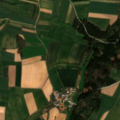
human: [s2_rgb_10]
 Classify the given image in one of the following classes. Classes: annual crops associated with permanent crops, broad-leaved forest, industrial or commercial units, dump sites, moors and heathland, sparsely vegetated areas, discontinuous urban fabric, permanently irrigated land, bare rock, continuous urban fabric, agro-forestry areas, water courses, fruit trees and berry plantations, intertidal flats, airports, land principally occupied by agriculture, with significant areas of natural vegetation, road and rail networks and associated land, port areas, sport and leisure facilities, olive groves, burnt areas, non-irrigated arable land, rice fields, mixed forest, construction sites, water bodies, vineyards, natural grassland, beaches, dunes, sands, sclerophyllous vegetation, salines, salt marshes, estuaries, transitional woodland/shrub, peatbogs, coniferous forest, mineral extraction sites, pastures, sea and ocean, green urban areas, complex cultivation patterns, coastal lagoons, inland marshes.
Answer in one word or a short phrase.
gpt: non-irrigated arable land, coniferous forest